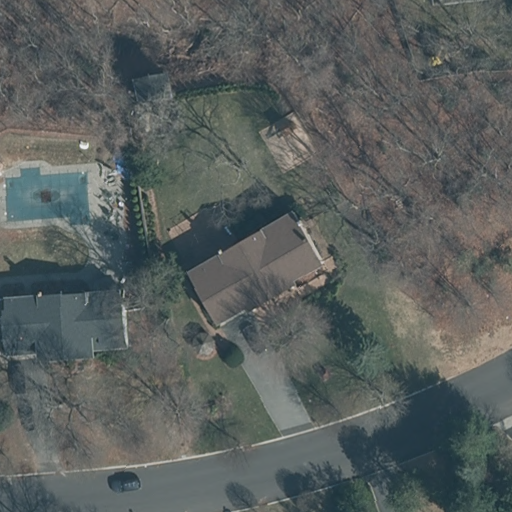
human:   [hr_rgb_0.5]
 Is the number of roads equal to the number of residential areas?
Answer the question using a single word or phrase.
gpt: yes

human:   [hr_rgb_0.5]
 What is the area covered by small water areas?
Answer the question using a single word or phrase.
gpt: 0m2

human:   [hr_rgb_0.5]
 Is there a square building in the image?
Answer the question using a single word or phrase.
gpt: no

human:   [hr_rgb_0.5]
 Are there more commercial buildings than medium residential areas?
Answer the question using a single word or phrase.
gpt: no

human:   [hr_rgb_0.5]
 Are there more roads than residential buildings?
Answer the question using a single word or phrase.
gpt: no

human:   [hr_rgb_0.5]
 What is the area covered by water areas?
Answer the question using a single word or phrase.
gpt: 0m2

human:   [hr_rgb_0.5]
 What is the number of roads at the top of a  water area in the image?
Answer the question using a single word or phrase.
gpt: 0

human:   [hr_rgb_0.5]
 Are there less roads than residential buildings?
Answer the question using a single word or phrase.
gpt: yes

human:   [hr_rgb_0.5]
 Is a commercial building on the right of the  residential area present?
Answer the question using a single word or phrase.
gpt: no

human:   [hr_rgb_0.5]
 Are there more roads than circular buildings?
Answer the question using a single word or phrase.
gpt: yes

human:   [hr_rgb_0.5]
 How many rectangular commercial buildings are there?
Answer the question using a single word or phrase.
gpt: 0

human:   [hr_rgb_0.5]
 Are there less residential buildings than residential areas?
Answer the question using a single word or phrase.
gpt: no

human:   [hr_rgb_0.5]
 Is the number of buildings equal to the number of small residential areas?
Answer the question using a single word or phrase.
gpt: no

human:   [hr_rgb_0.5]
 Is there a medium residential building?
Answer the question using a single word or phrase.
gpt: yes

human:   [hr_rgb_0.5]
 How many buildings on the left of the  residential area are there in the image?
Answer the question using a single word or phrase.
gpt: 2

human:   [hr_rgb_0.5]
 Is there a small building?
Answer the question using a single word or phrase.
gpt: yes

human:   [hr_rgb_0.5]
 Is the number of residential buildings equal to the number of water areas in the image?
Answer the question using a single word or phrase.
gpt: no

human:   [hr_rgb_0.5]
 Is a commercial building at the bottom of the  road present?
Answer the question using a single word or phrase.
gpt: no

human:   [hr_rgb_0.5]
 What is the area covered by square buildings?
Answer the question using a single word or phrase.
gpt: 0m2

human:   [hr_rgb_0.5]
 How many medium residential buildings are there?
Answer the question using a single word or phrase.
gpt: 1

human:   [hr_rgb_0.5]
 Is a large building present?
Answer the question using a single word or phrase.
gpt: no

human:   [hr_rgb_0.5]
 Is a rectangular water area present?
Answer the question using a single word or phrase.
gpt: no

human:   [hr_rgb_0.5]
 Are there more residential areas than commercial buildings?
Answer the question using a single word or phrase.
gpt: yes

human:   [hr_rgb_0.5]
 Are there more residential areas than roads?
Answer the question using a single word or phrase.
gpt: no

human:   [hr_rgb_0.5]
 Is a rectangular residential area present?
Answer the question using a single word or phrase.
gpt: yes

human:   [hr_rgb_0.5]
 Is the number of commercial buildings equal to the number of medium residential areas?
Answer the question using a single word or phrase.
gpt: yes

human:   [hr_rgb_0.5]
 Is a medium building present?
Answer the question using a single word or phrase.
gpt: yes

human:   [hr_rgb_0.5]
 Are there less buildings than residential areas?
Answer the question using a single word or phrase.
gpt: no

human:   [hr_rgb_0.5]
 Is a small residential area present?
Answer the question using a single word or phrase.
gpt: no

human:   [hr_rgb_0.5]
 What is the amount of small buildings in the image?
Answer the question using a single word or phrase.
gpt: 1

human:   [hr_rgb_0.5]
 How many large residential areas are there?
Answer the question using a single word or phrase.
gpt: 1

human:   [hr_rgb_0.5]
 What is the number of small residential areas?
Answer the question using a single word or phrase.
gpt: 0

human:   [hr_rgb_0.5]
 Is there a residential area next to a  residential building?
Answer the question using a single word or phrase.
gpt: yes

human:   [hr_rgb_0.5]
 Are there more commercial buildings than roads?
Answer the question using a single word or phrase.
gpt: no

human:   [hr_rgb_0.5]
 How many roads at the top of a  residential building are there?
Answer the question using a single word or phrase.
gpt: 0

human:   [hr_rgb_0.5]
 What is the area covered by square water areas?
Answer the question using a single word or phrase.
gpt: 0m2